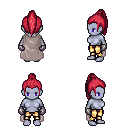
a pixel art fantasy rpg character, female body template, dark elf, purple skin, gray cape, gold greaves, ruby red long topknot hairstyle, metal gloves, four views (front, back, left, right), 2x2 character sprite sheet, small pixel art, hard edges, no anti-aliasing